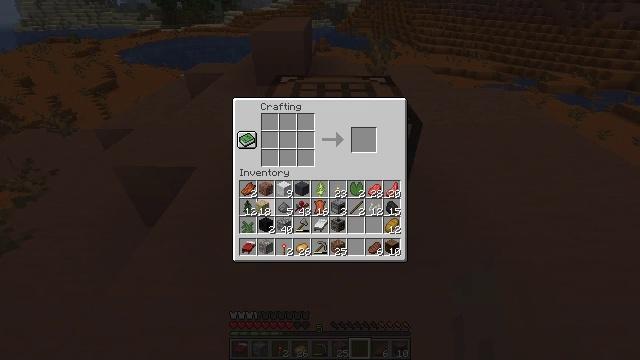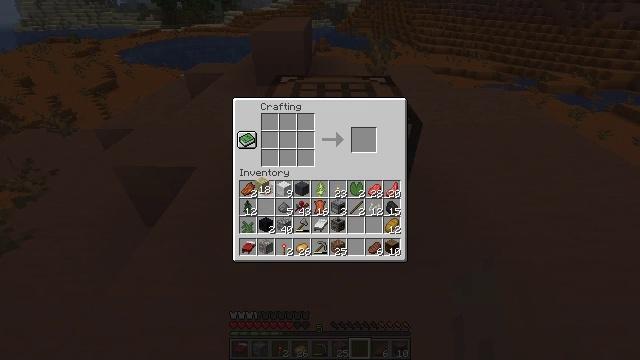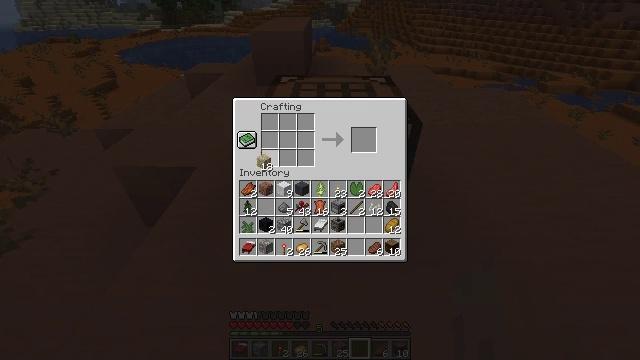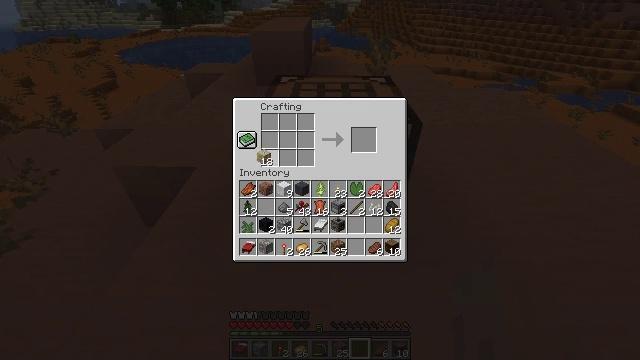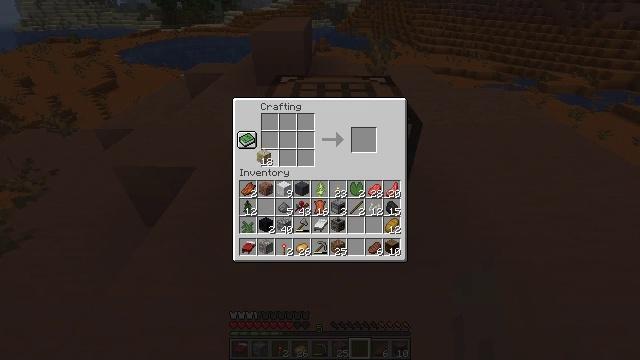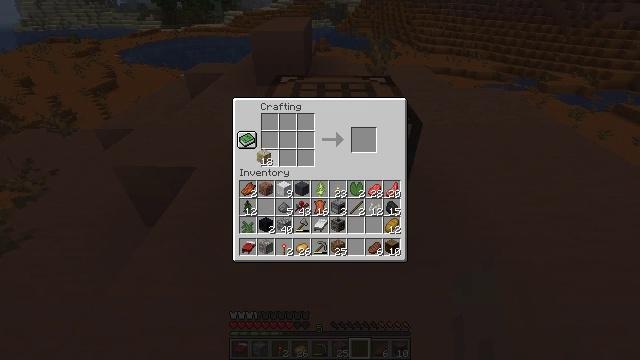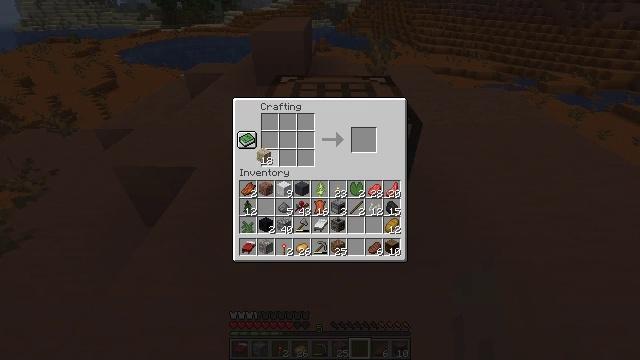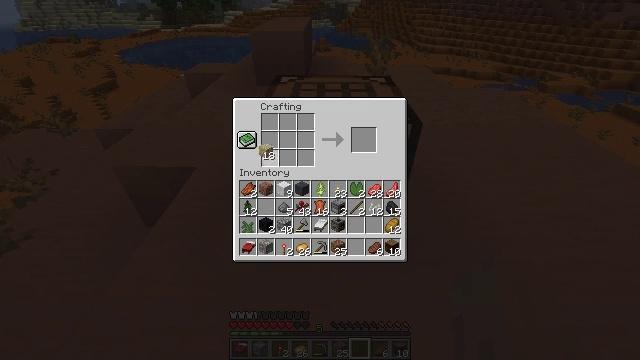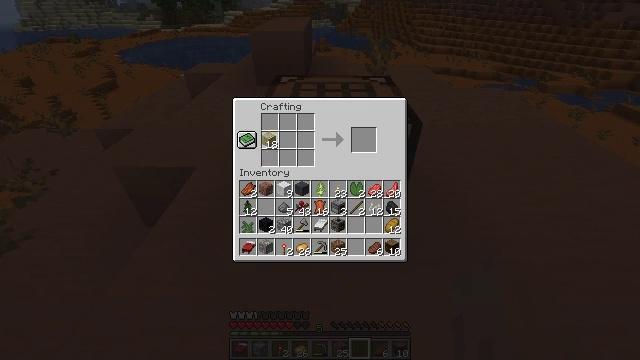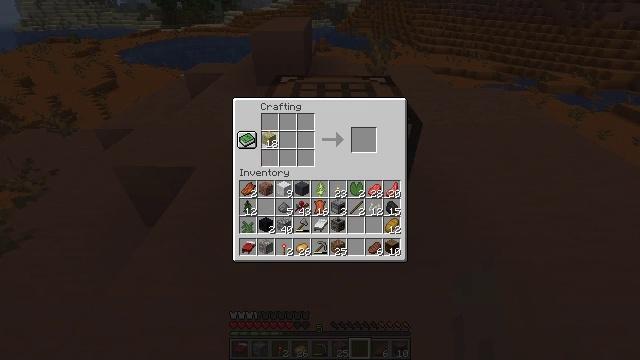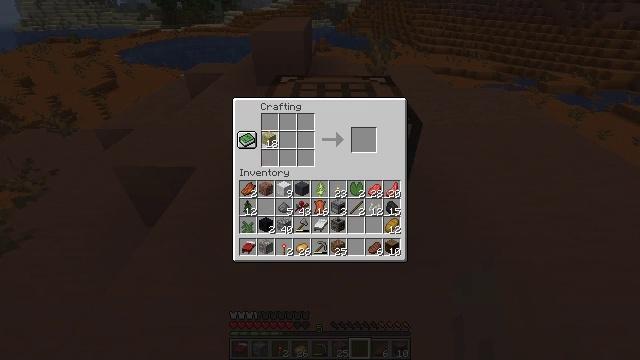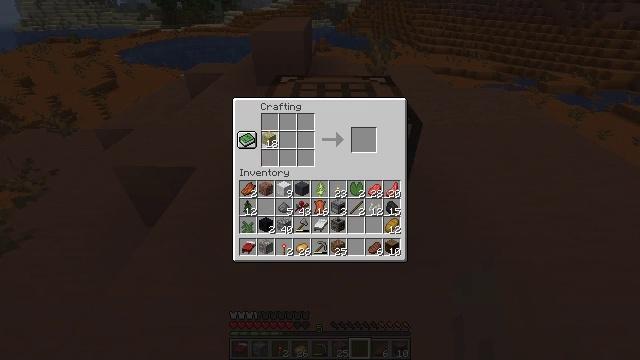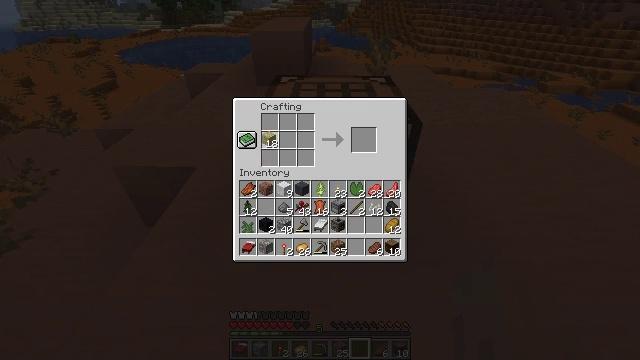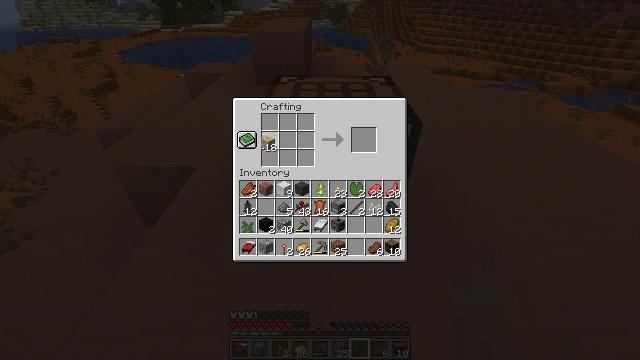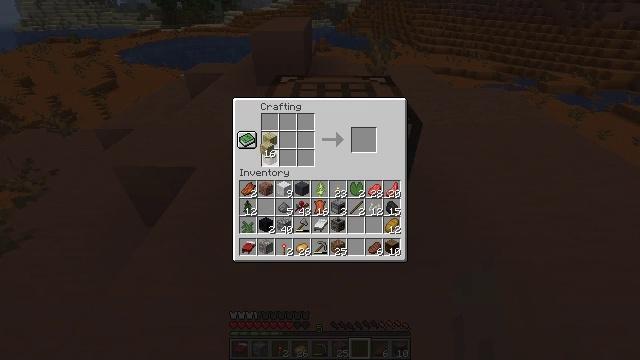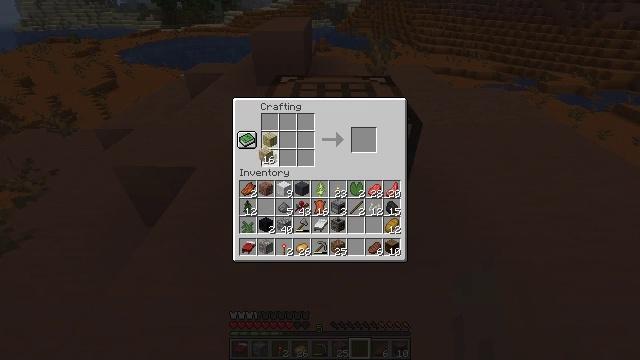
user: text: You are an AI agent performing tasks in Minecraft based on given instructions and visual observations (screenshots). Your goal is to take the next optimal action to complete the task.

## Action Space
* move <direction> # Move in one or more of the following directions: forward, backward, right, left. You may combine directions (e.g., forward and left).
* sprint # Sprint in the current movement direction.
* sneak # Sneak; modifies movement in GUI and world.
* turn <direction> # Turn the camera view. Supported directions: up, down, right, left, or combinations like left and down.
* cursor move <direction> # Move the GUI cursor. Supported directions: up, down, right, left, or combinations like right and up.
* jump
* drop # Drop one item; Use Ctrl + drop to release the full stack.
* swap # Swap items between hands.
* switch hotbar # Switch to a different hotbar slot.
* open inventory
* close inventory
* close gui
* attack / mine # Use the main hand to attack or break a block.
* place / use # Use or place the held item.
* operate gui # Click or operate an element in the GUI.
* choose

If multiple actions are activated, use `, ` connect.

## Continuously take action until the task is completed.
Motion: motion action
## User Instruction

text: Make a birch boat using birch planks.
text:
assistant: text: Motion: cursor move up
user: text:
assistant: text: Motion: cursor move up
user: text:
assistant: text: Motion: no_op
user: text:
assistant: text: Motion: no_op
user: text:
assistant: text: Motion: no_op
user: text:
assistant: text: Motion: no_op
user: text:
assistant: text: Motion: no_op
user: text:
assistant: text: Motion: cursor move up
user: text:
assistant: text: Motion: no_op
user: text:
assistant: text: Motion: no_op
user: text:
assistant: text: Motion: no_op
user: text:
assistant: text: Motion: choose
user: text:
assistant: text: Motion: choose
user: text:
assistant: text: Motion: choose
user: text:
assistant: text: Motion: choose
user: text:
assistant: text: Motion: choose
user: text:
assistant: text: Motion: choose
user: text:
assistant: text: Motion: choose
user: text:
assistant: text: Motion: cursor move right, choose
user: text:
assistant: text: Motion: cursor move right, choose
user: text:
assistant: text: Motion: choose
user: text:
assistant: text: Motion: choose
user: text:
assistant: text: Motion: choose
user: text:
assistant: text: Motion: choose
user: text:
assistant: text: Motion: choose
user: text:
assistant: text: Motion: choose
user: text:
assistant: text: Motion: choose
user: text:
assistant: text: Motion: choose
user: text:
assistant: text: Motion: choose
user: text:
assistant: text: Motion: choose